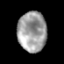
Tissue: prostate
Cell type: Epithelial cells
Senescence score: 0.3534
Nuclear area (px): 1134
Mean DAPI intensity: 158.013